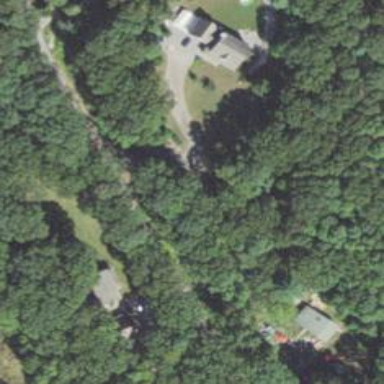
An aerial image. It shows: Residential driveway used as service road.